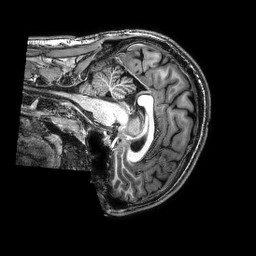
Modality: T1w
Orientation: sagittal
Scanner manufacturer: philips
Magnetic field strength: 3 T
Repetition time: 0.008 s
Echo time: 0.003551 s